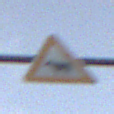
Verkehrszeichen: ViehtriebRechts
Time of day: SunriseSunset
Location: Outdoor (Nature)
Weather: PartlyCloudy
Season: NotSpecified
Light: Natural